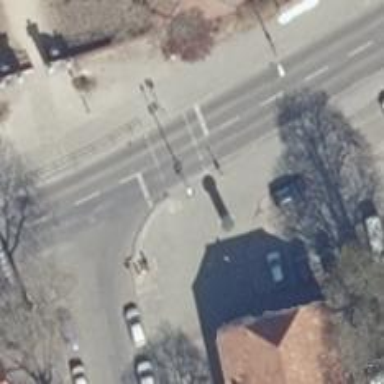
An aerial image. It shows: Column used for advertising.